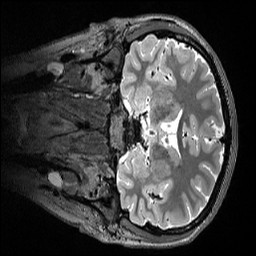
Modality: T2w
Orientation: coronal
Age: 19
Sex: female
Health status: ill
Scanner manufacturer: siemens
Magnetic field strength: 3 T
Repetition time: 3.2 s
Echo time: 0.563 s